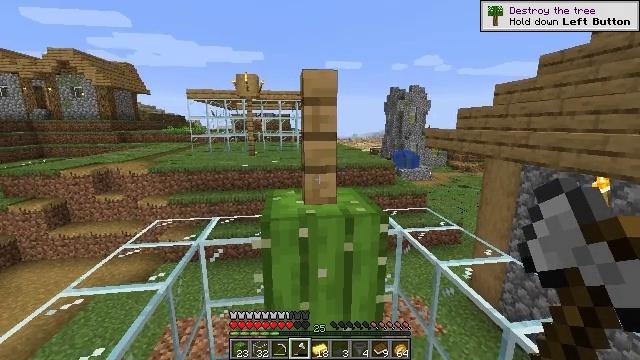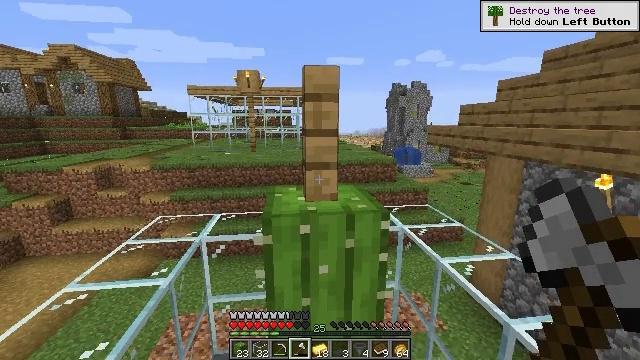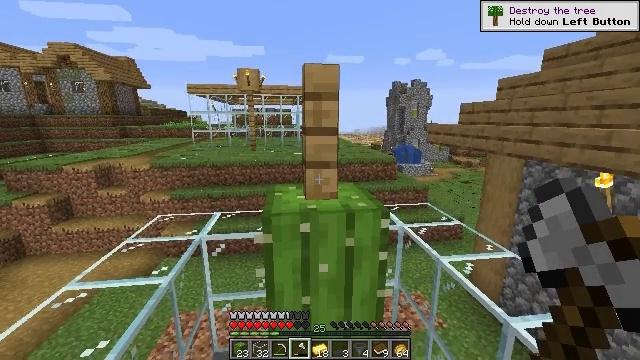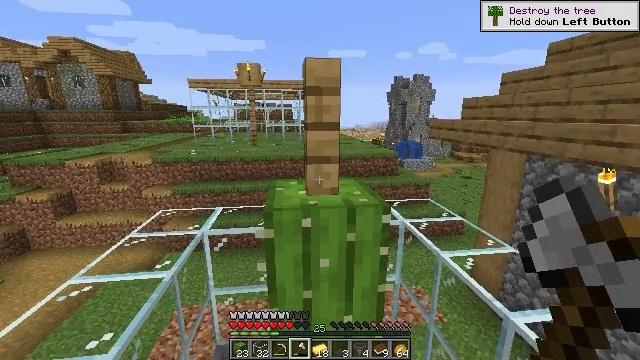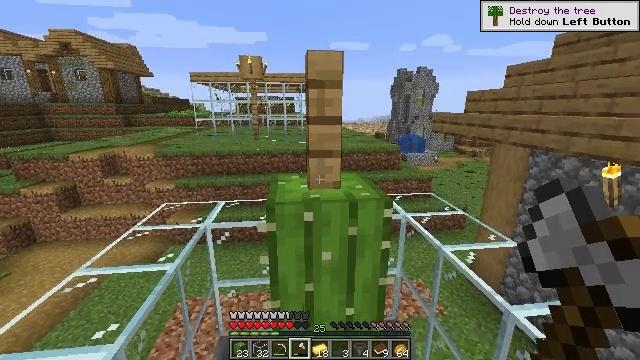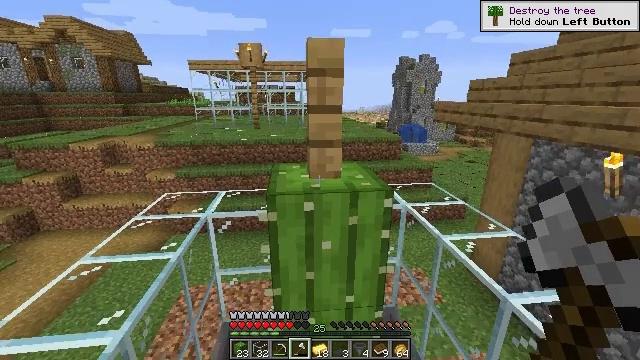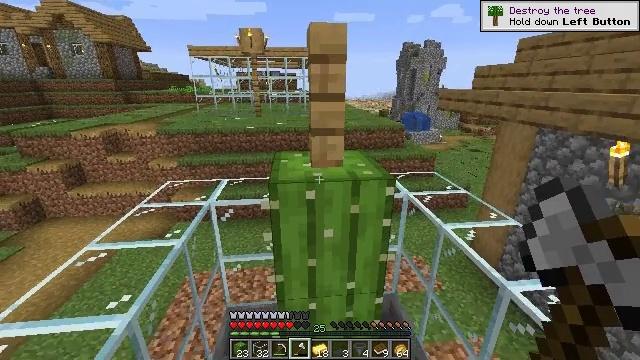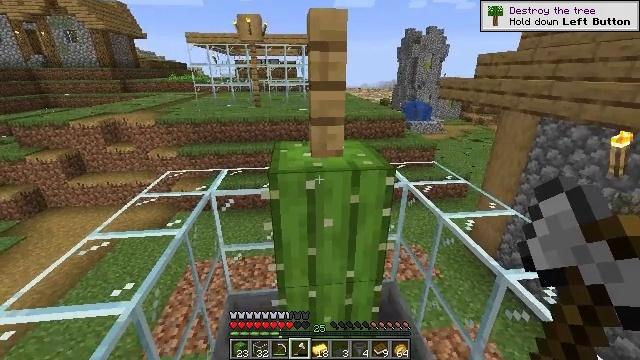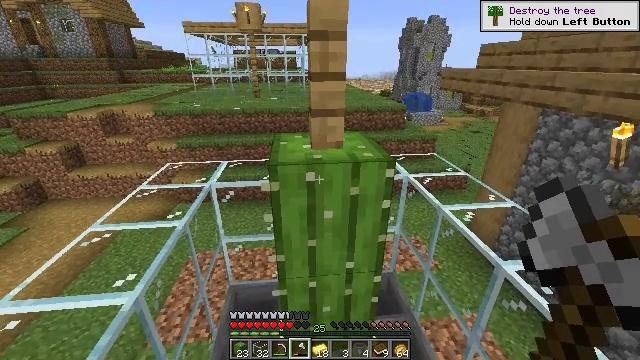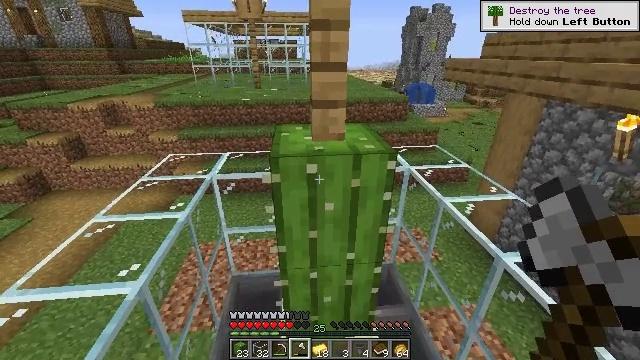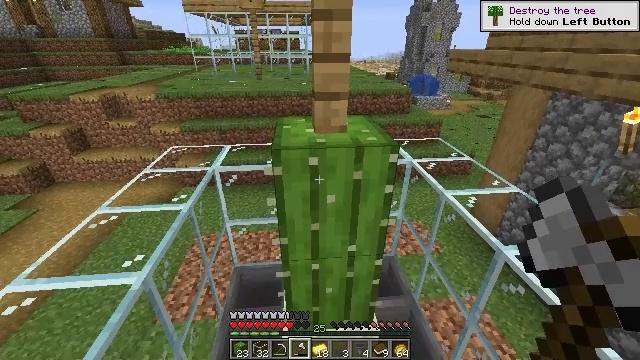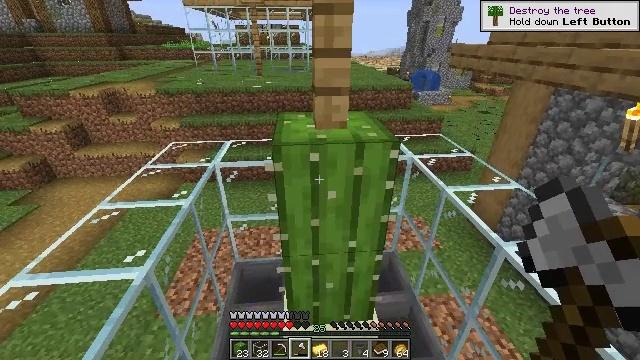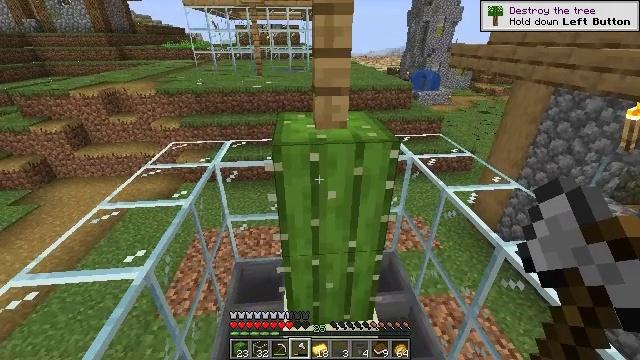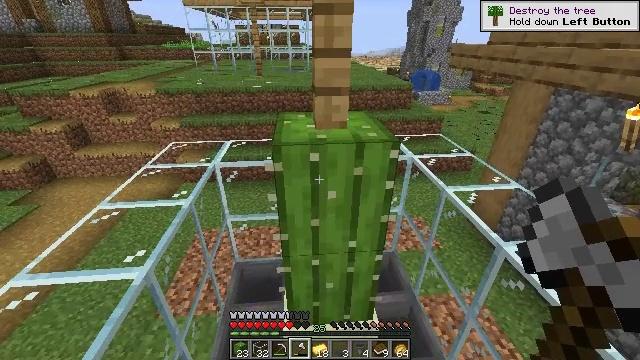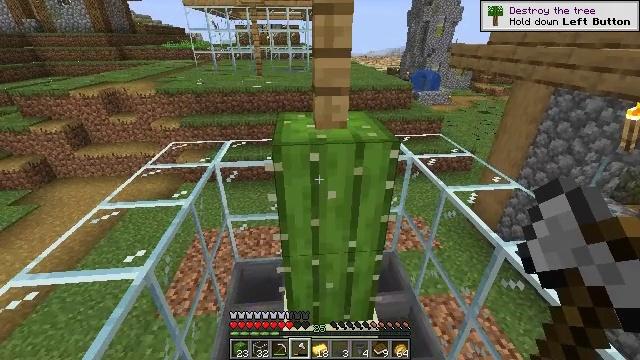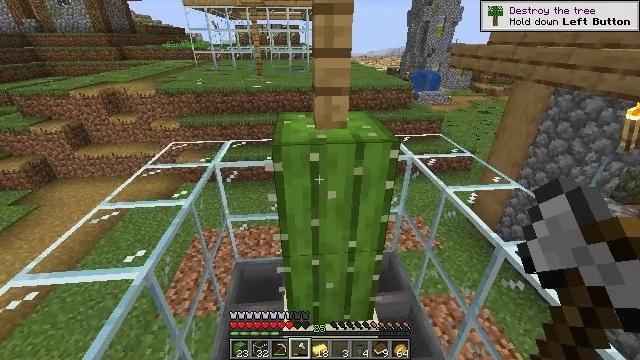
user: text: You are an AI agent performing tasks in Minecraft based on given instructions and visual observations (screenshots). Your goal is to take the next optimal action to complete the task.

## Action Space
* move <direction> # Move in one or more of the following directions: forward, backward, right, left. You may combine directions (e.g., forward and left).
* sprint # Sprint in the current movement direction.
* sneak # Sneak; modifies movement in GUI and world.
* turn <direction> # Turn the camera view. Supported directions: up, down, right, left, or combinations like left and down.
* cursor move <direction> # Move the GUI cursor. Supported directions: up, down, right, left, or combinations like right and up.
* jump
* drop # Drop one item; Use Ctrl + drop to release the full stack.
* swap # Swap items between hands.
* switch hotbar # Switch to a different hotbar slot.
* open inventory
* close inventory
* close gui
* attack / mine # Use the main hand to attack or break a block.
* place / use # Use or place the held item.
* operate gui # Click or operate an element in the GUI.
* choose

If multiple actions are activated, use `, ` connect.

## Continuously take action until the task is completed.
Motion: motion action
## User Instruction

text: Gather cactus by attacking it.
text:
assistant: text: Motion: no_op
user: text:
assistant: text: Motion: no_op
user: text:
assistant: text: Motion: turn down
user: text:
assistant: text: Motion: turn down
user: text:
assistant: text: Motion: turn down
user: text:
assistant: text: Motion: turn down
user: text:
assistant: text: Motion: turn down
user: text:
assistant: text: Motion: turn down
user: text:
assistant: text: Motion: turn down
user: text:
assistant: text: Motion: turn down
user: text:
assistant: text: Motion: no_op
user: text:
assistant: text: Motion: no_op
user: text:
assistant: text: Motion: no_op
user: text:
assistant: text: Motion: no_op
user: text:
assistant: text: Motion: no_op
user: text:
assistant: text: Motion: no_op
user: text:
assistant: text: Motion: no_op
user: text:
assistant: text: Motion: no_op
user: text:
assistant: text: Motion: no_op
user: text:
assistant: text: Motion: no_op
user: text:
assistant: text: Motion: no_op
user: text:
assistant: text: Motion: no_op
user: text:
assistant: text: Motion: no_op
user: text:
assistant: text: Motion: no_op
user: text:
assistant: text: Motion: no_op
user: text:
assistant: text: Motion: no_op
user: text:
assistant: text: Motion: no_op
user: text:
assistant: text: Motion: no_op
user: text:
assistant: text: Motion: no_op
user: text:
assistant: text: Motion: no_op